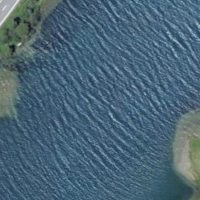
EUNIS habitat code: 14
Species observed at this site:
Gavia pacifica
Cinclus cinclus